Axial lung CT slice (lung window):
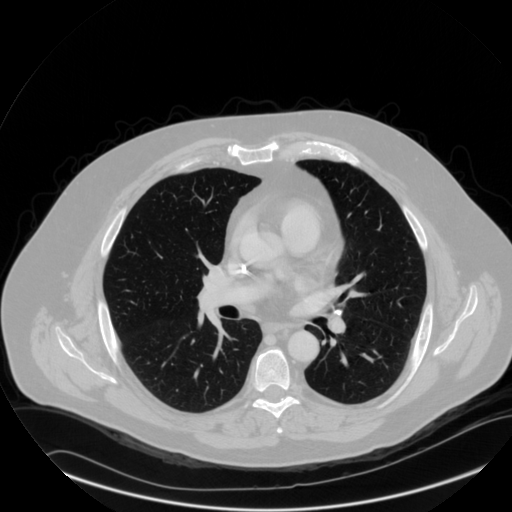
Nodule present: no